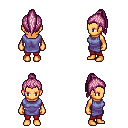
a pixel art fantasy rpg character, female body template, human, tanned skin, chain tabard jacket, red pants, pink long topknot hairstyle, four views (front, back, left, right), 2x2 character sprite sheet, small pixel art, hard edges, no anti-aliasing